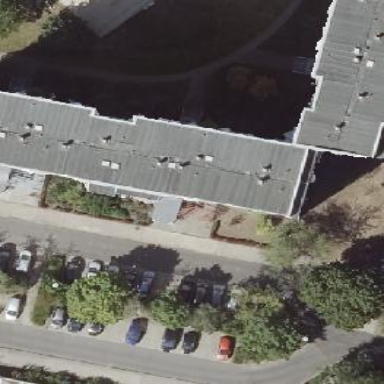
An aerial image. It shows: Flat-roofed apartment building.